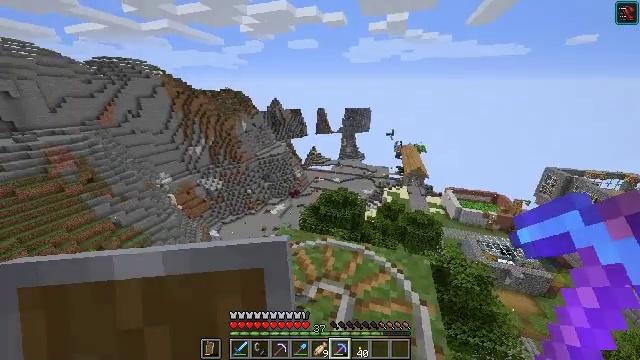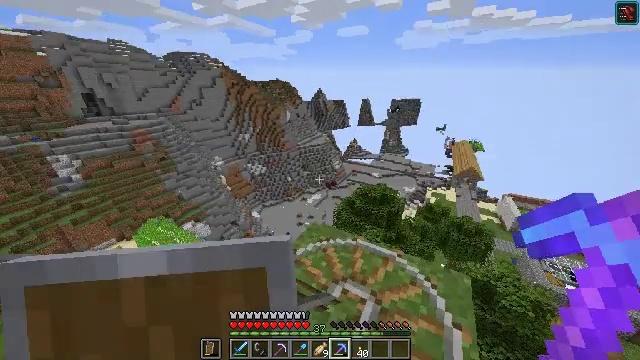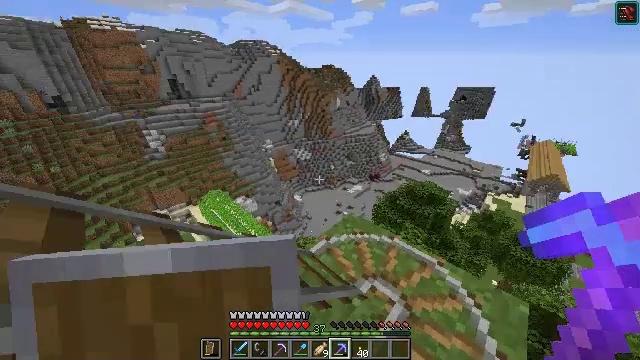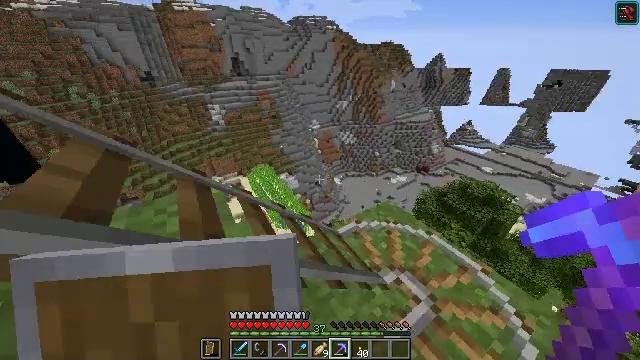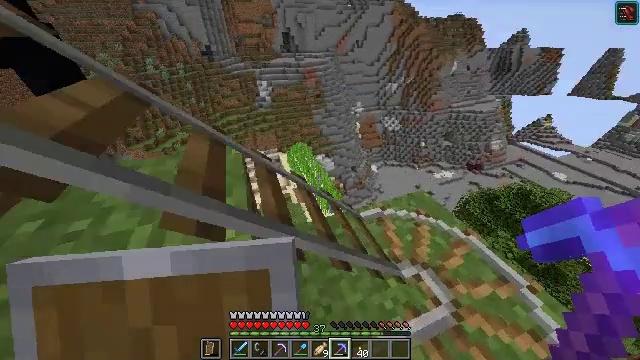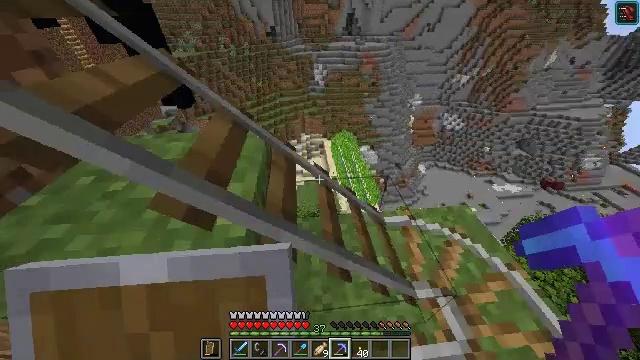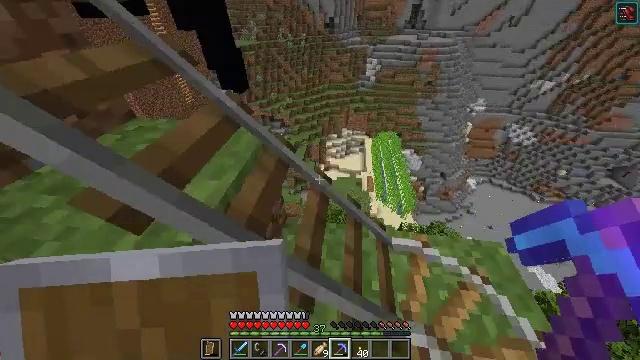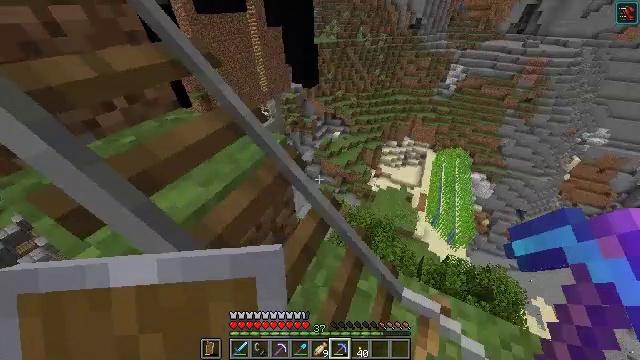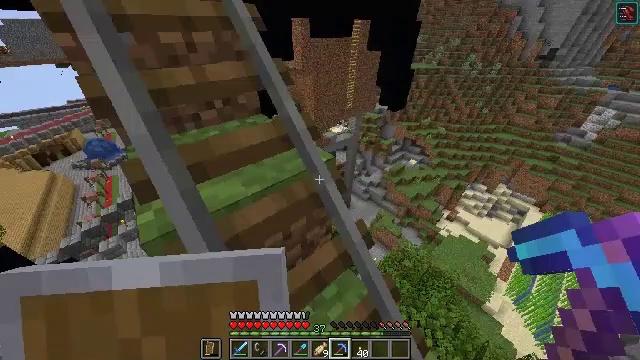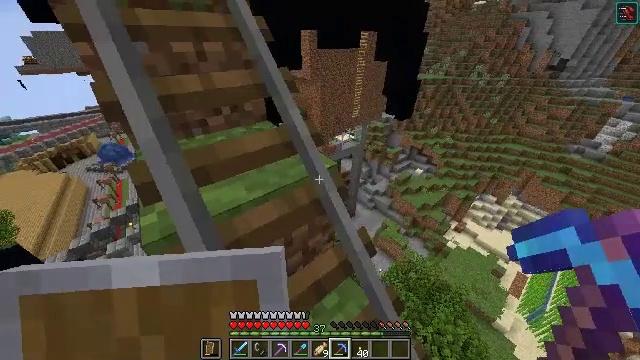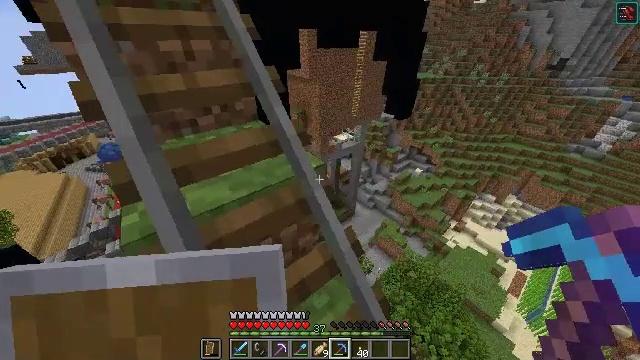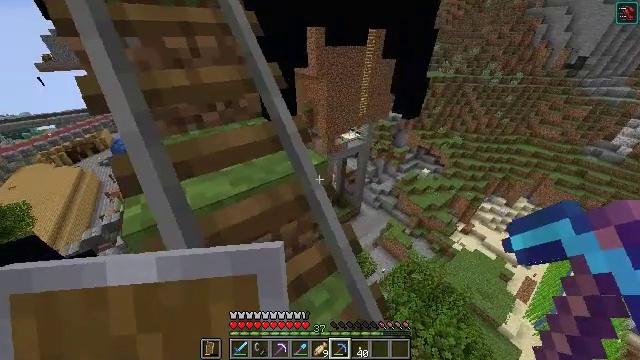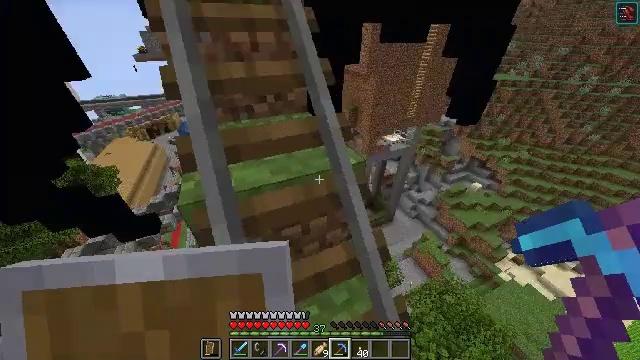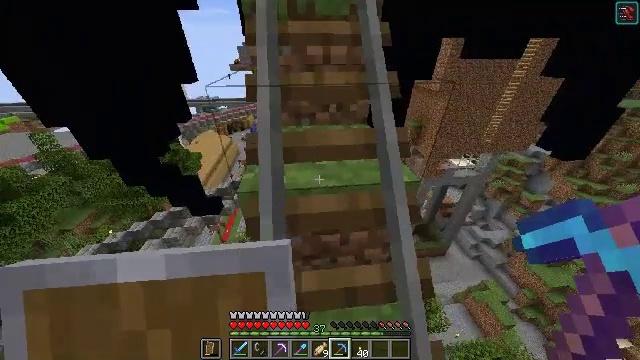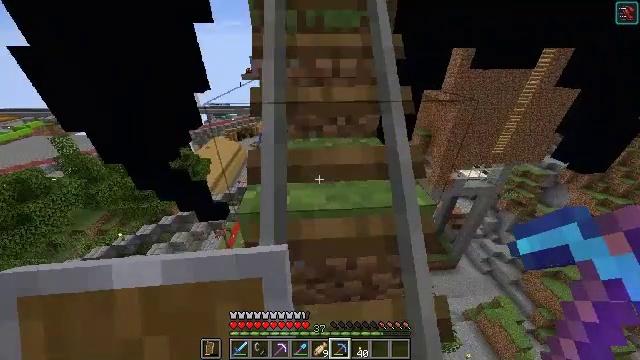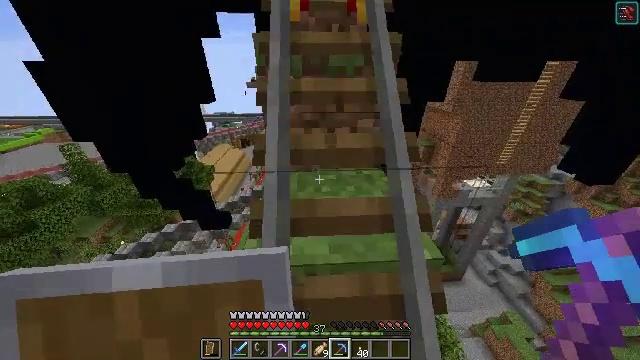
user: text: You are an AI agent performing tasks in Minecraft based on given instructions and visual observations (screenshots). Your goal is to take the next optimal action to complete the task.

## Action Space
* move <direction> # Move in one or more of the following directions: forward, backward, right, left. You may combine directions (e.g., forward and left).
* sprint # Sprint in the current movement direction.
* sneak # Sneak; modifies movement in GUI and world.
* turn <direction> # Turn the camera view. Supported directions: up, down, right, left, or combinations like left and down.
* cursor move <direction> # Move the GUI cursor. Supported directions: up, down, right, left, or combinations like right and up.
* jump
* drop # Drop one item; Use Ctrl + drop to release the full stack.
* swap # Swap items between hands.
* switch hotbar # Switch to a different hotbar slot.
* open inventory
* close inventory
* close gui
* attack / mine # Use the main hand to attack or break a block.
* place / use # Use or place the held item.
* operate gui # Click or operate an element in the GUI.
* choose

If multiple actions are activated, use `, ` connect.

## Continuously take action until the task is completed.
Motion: motion action
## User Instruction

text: Gather the crimson fungus.
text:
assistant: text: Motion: move forward and move right, turn left and down
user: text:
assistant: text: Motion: move forward and move right, turn left and down
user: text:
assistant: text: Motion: move forward and move right, turn left and down
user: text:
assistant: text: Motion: move forward and move right, turn left and down
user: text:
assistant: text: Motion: move forward and move right, turn left and down
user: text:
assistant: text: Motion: move forward and move right, turn left and down
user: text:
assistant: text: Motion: move forward and move right, turn left
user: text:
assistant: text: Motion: turn left and up
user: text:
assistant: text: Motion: turn left and up
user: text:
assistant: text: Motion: no_op
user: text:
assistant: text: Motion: turn left
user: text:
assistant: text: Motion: turn left
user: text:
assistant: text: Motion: turn left and up
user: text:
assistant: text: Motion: move forward, turn left and up
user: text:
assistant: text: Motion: move forward, turn up, jump
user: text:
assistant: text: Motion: move forward, turn left and up, jump
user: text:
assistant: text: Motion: move forward, turn left and up, jump
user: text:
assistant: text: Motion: move forward
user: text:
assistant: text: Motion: move forward
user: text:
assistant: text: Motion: move forward
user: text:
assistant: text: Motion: move forward
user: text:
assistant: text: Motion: move forward
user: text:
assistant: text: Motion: move forward, jump
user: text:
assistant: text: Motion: move forward, jump
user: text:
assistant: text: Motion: move forward, turn right
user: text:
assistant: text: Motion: move forward, turn right and up
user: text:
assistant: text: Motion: move forward
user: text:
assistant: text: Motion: move forward
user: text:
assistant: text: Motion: move forward
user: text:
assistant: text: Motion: move forward